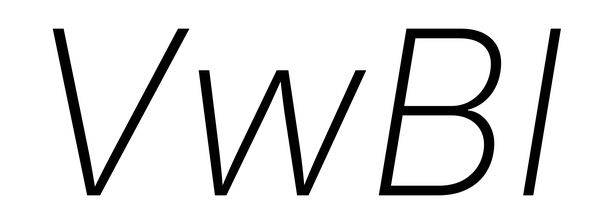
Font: Inter-Italic_ExtraLight_Italic